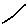
Label: line